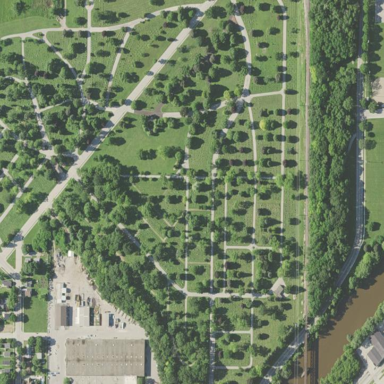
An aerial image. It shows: Cemetery.